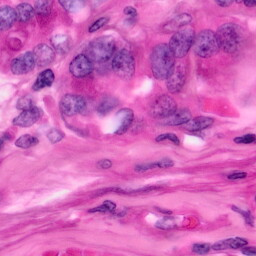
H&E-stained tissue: Pancreatic